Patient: sex M, age 73
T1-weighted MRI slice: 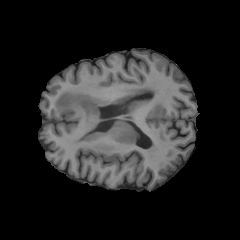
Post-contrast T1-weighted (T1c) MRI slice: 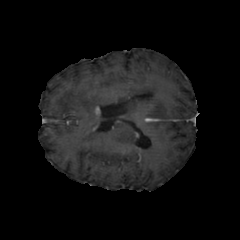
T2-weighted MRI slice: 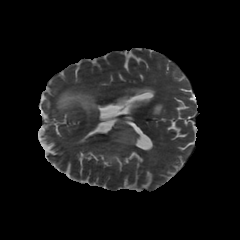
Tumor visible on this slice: yes
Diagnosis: Glioblastoma, IDH-wildtype
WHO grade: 4